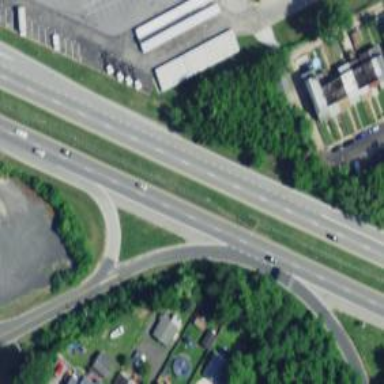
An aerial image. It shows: Trunk link road with asphalt surface.